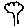
Label: tree